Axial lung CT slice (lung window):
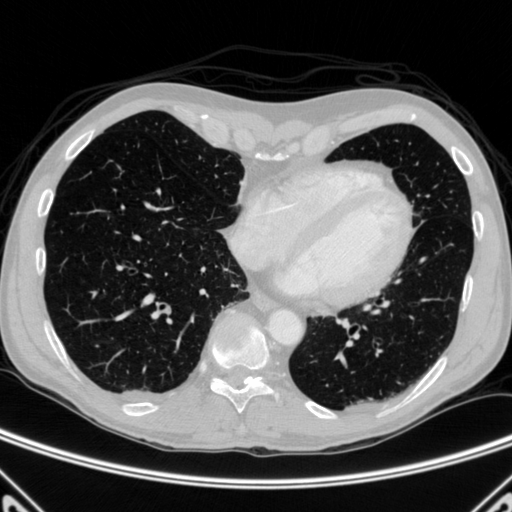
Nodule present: no